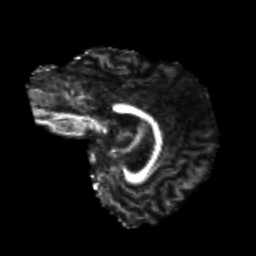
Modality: FA
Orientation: sagittal
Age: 21
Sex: female
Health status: healthy
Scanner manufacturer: philips
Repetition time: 7.388 s
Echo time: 0.08599 s